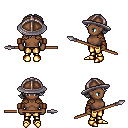
a pixel art fantasy rpg character, female body template, human, dark skin, leather shoulder armor, gold greaves, white swoop hairstyle, chain helm, leather bracers, gold boots, spear, four views (front, back, left, right), 2x2 character sprite sheet, small pixel art, hard edges, no anti-aliasing